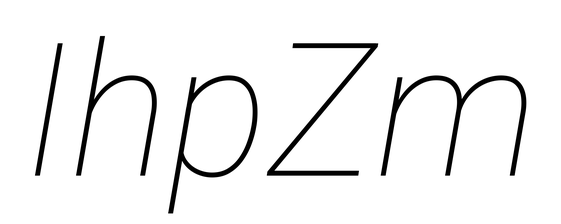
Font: Roboto-Italic_Thin_Italic